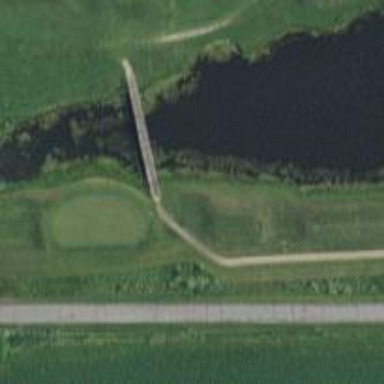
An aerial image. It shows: Path bridge crossing golf cartpath.